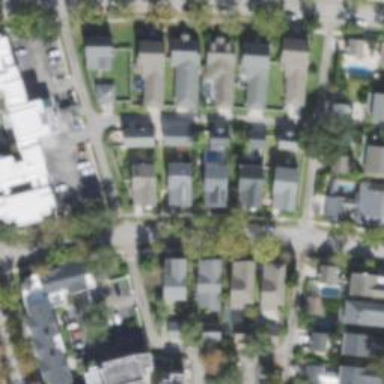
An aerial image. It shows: Charming neighbourhood.